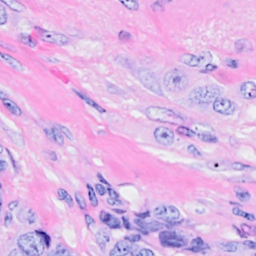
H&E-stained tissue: Breast